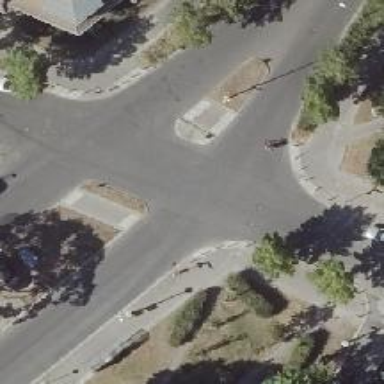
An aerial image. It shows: Unmarked crossing with pedestrian island.